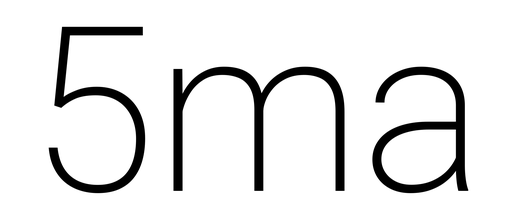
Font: Roboto_ExtraLight